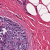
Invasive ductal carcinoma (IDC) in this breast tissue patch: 0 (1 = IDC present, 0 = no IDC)